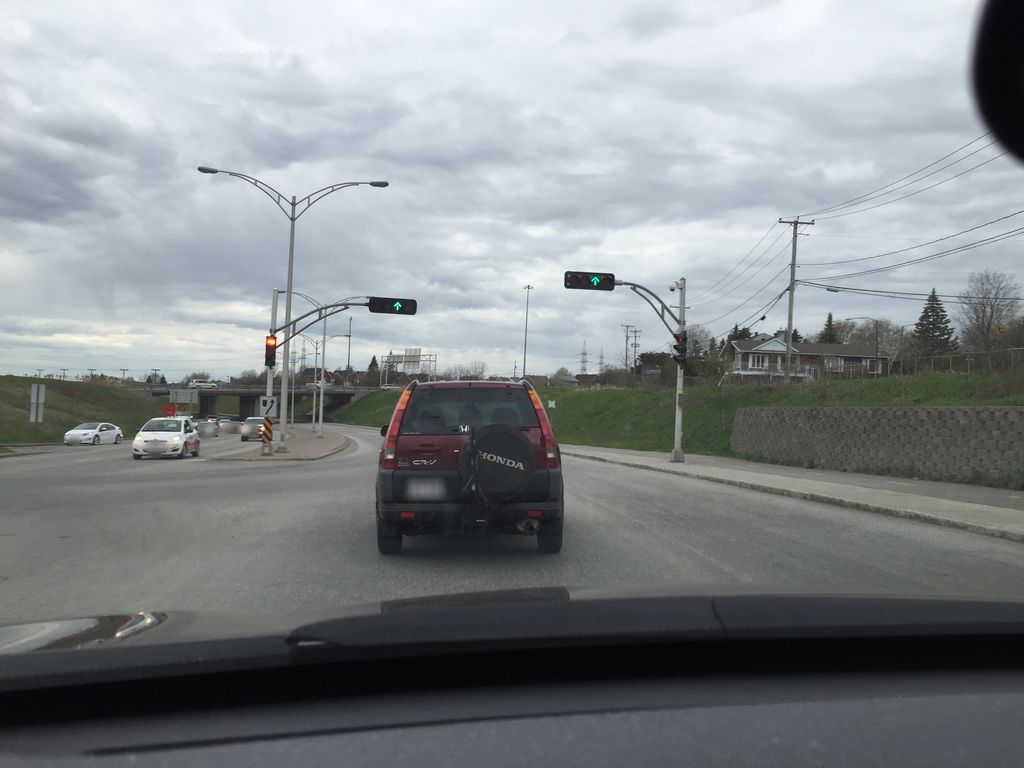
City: quebec_city